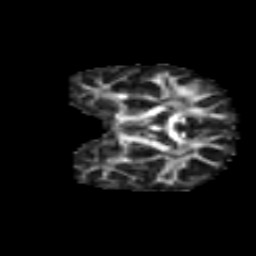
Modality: FA
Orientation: coronal
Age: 16
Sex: male
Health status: ill
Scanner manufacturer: ge
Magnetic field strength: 3 T
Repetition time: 6.987 s
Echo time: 0.0828 s